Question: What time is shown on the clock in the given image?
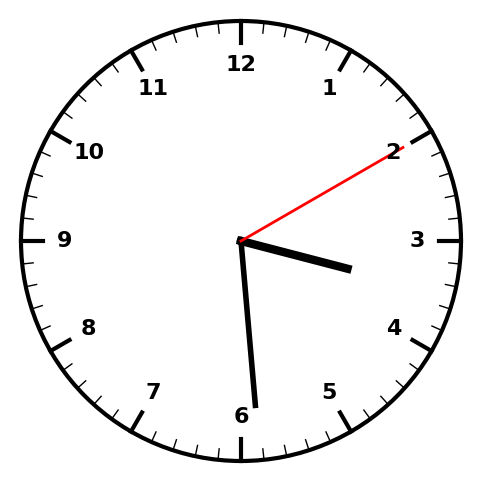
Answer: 03:29:10